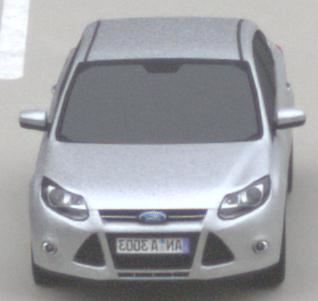
Make: Ford
Model: Focus 1.6 Ti-VCT
Detailed model: Focus (III)
Model produced from: 2011/09
Model produced until: 2014/09
Doors: 5
Color: white
Road condition: dry road
Daytime: midday
Contrast: low contrast